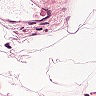
Metastatic tissue present: no